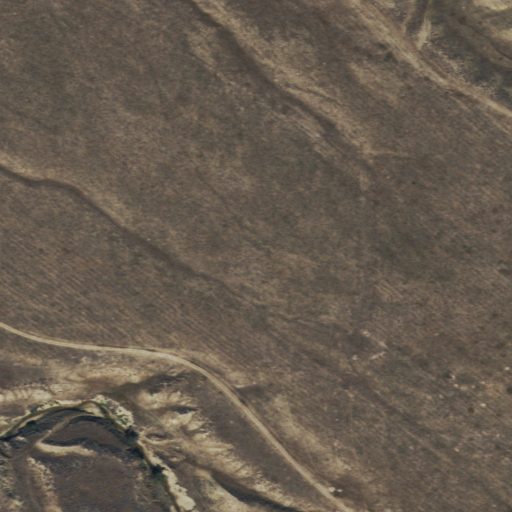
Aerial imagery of plain(s) in Wyoming named Somerville Flats containing shrub and grassland